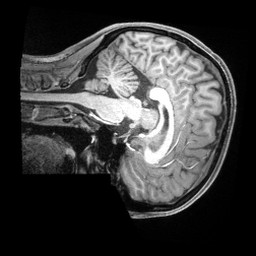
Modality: T1w
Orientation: sagittal
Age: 20
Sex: female
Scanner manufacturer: siemens
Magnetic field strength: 3 T
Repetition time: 2.4 s
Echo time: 0.00226 s